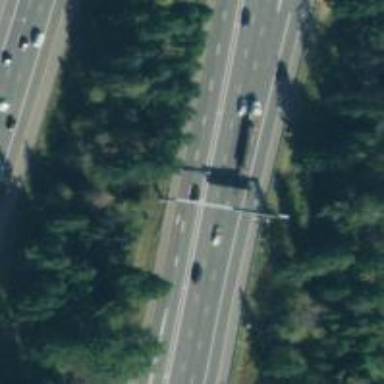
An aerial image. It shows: Motorway junction.